Question: So I have 2 files. One is DataSource where I get the data and the other is a ListPage in WindowsPhone where I want to bind the data...
I'm doing this in the exact same way as in the Windows Phone Hub template, just tweaking it for my needs..
The problem happens on my where I need to refrence method from . I just don't understand why cant I find it. I inculded the namespaces and the method is public and it just doesnt find it...

Once more, I'm doing this parallely with the HUB template in Visual Studio and in their version the method can be normally called...
Now I will paste both code files and I hope you guys can help me somehow...
'''
using System;
using System.Collections.Generic;
using System.Collections.ObjectModel;
using System.Linq;
using System.Text;
using System.Threading.Tasks;
using Windows.Data.Json;
using Windows.Storage;
using Windows.UI.Xaml.Media;
using Windows.UI.Xaml.Media.Imaging;
namespace ZimmerFrei.Data
'''
{
'''
public class ApartmentData
{
public ApartmentData(String id, String name, String description, String capacity, String stars, String address, String email, String phone, String phone2, String rating, String lat, String lng, String price, String cover_photo, String owner_id, String type_id, String city_id)
{
this.Id = id;
this.Name = name;
this.Description = description;
this.Capacity = capacity;
this.Stars = stars;
this.Address = address;
this.Email = email;
this.Phone = phone;
this.Phone2 = phone2;
this.Rating = rating;
this.Lat = lat;
this.Lng = lng;
this.Price = price;
this.Cover_photo = cover_photo;
this.Owner_id = owner_id;
this.Type_id = type_id;
this.City_id = city_id;
}
public string Id { get; private set; }
public string Name { get; private set; }
public string Description { get; private set; }
public string Capacity { get; private set; }
public string Stars { get; private set; }
public string Address { get; private set; }
public string Email { get; private set; }
public string Phone { get; private set; }
public string Phone2 { get; private set; }
public string Rating { get; private set; }
public string Lat { get; private set; }
public string Lng { get; private set; }
public string Price { get; private set; }
public string Cover_photo { get; private set; }
public string Owner_id { get; private set; }
public string Type_id { get; private set; }
public string City_id { get; private set; }
public override string ToString()
{
return this.Name;
}
}
public sealed class DataSource
{
private static DataSource _dataSource = new DataSource();
private ObservableCollection<ApartmentData> _apartments = new ObservableCollection<ApartmentData>();
public ObservableCollection<ApartmentData> Apartments
{
get { return this._apartments; }
}
public static async Task<IEnumerable<ApartmentData>> GetApartmentsAsync()
{
await _dataSource.GetDataAsync();
return _dataSource.Apartments;
}
public static async Task<ApartmentData> GetApartmentAsync(string id)
{
await _dataSource.GetDataAsync();
var matches = _dataSource.Apartments.Where((apartment) => apartment.Id.Equals(id));
if (matches.Count() == 1) return matches.First();
return null;
}
private async Task GetDataAsync()
{
if (this._apartments.Count != 0)
return;
Uri dataUri = new Uri("ms-appx:///DataModel/Apartments.json");
StorageFile file = await StorageFile.GetFileFromApplicationUriAsync(dataUri);
string jsonText = await FileIO.ReadTextAsync(file);
JsonObject jsonObject = JsonObject.Parse(jsonText);
JsonArray jsonArray = jsonObject["apartments"].GetArray();
foreach (JsonValue apartmentValue in jsonArray)
{
JsonObject apartmentObject = apartmentValue.GetObject();
ApartmentData apartment = new ApartmentData(apartmentObject["Id"].GetString(),
apartmentObject["Name"].GetString(),
apartmentObject["Description"].GetString(),
apartmentObject["Capacity"].GetString(),
apartmentObject["Stars"].GetString(),
apartmentObject["Address"].GetString(),
apartmentObject["Email"].GetString(),
apartmentObject["Phone"].GetString(),
apartmentObject["Phone2"].GetString(),
apartmentObject["Rating"].GetString(),
apartmentObject["Lat"].GetString(),
apartmentObject["Lng"].GetString(),
apartmentObject["Price"].GetString(),
apartmentObject["Cover_photo"].GetString(),
apartmentObject["Owner_id"].GetString(),
apartmentObject["Type_id"].GetString(),
apartmentObject["City_id"].GetString());
this.Apartments.Add(apartment);
}
}
}
'''
}
'''
using ZimmerFrei_v0._1.Common;
using ZimmerFrei.Data;
using System;
using System.Collections.Generic;
using System.IO;
using System.Linq;
using System.Runtime.InteropServices.WindowsRuntime;
using Windows.ApplicationModel.Resources;
using Windows.Foundation;
using Windows.Foundation.Collections;
using Windows.Graphics.Display;
using Windows.UI.Core;
using Windows.UI.ViewManagement;
using Windows.UI.Xaml;
using Windows.UI.Xaml.Controls;
using Windows.UI.Xaml.Controls.Primitives;
using Windows.UI.Xaml.Data;
using Windows.UI.Xaml.Input;
using Windows.UI.Xaml.Media;
using Windows.UI.Xaml.Navigation;
namespace ZimmerFrei_v0._1
{
public sealed partial class ListPage : Page
{
private NavigationHelper navigationHelper;
private ObservableDictionary defaultViewModel = new ObservableDictionary();
private readonly ResourceLoader resourceLoader = ResourceLoader.GetForCurrentView("Resources");
public ListPage()
{
this.InitializeComponent();
DisplayInformation.AutoRotationPreferences = DisplayOrientations.Portrait;
this.NavigationCacheMode = NavigationCacheMode.Required;
this.navigationHelper = new NavigationHelper(this);
this.navigationHelper.LoadState += this.NavigationHelper_LoadState;
this.navigationHelper.SaveState += this.NavigationHelper_SaveState;
}
public NavigationHelper NavigationHelper
{
get { return this.navigationHelper; }
}
public ObservableDictionary DefaultViewModel
{
get { return this.defaultViewModel; }
}
private async void NavigationHelper_LoadState(object sender, LoadStateEventArgs e)
{
var apartmentData = await ApartmentData.GetApartmentsAsync();
this.DefaultViewModel["apartments"] = apartmentData;
}
private void NavigationHelper_SaveState(object sender, SaveStateEventArgs e)
{
}
#region NavigationHelper registration
/// <summary>
/// The methods provided in this section are simply used to allow
/// NavigationHelper to respond to the page's navigation methods.
/// <para>
/// Page specific logic should be placed in event handlers for the
/// <see cref="NavigationHelper.LoadState"/>
/// and <see cref="NavigationHelper.SaveState"/>.
/// The navigation parameter is available in the LoadState method
/// in addition to page state preserved during an earlier session.
/// </para>
/// </summary>
/// <param name="e">Provides data for navigation methods and event
/// handlers that cannot cancel the navigation request.</param>
protected override void OnNavigatedTo(NavigationEventArgs e)
{
this.navigationHelper.OnNavigatedTo(e);
}
protected override void OnNavigatedFrom(NavigationEventArgs e)
{
this.navigationHelper.OnNavigatedFrom(e);
}
#endregion
}
'''
}
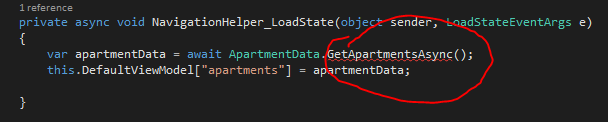
Answer: The method you try to call is implemented in DataSource not in AppartmentData. Just try
'''
var apartmentData = await DataSource.GetApartmentsAsync();
'''